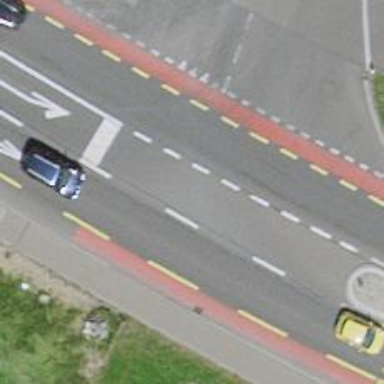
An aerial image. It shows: Primary highway with designated cycle lane.